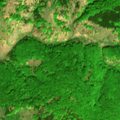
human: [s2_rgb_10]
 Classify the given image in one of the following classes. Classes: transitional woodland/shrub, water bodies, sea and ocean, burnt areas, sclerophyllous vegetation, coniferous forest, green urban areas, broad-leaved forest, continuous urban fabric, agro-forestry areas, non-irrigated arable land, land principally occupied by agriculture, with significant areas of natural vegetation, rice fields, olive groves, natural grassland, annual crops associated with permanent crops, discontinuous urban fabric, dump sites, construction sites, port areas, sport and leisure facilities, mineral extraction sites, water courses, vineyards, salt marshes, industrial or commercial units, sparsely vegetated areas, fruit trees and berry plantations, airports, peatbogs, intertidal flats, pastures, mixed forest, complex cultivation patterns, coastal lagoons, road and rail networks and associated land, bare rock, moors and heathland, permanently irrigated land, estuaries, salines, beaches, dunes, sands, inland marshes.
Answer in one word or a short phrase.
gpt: broad-leaved forest, coniferous forest, mixed forest, transitional woodland/shrub